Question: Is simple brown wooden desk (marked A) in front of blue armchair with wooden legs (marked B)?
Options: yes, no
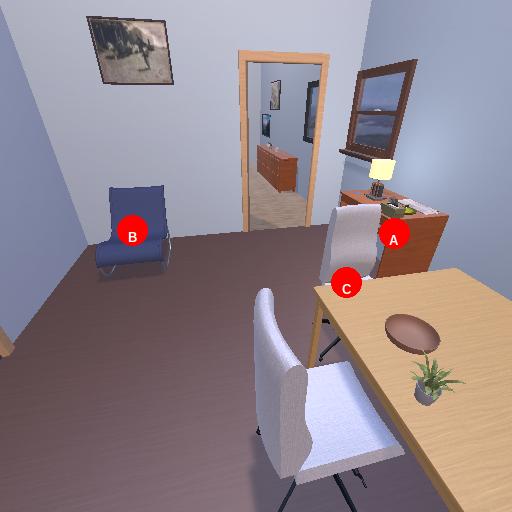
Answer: yes